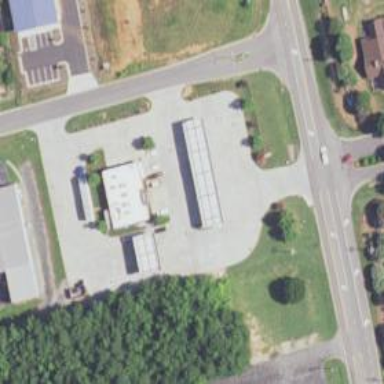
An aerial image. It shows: Convenience shop.